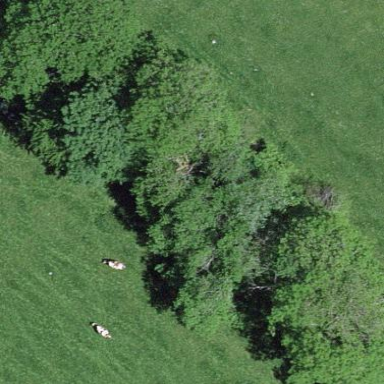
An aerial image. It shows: Forest with broadleaved trees that are deciduous.